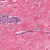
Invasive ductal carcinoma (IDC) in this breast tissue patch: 1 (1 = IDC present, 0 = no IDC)